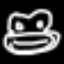
Label: frog